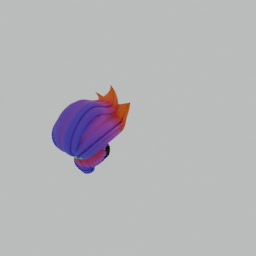
Label: people